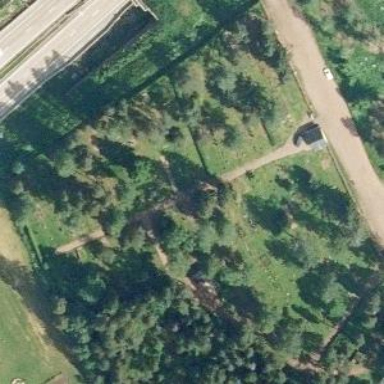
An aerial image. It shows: Cemetery.